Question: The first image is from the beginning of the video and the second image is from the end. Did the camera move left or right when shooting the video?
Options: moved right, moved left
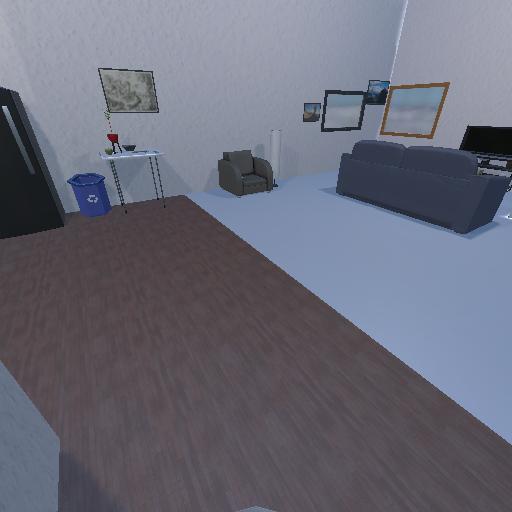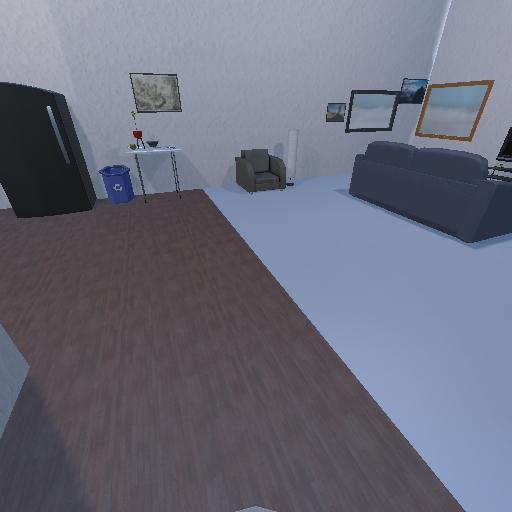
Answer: moved right